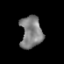
Tissue: prostate
Cell type: Myeloid cells
Senescence score: 0.3537
Nuclear area (px): 685
Mean DAPI intensity: 127.169